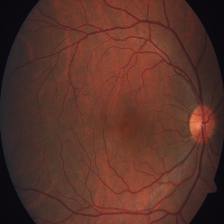
Diabetic retinopathy grade: Severe